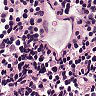
Metastatic tissue present: no